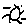
Label: sun